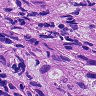
Metastatic tissue present: yes